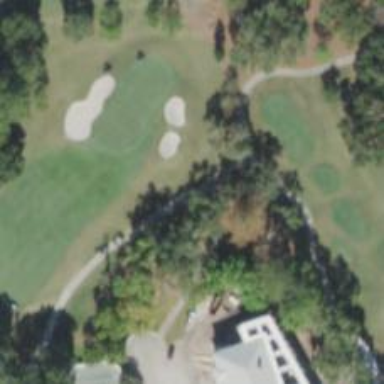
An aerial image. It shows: Golf cartpath that is also road path.